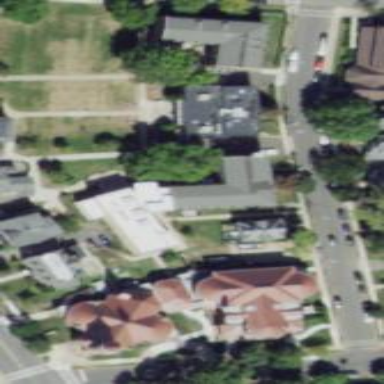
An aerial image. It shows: College building.